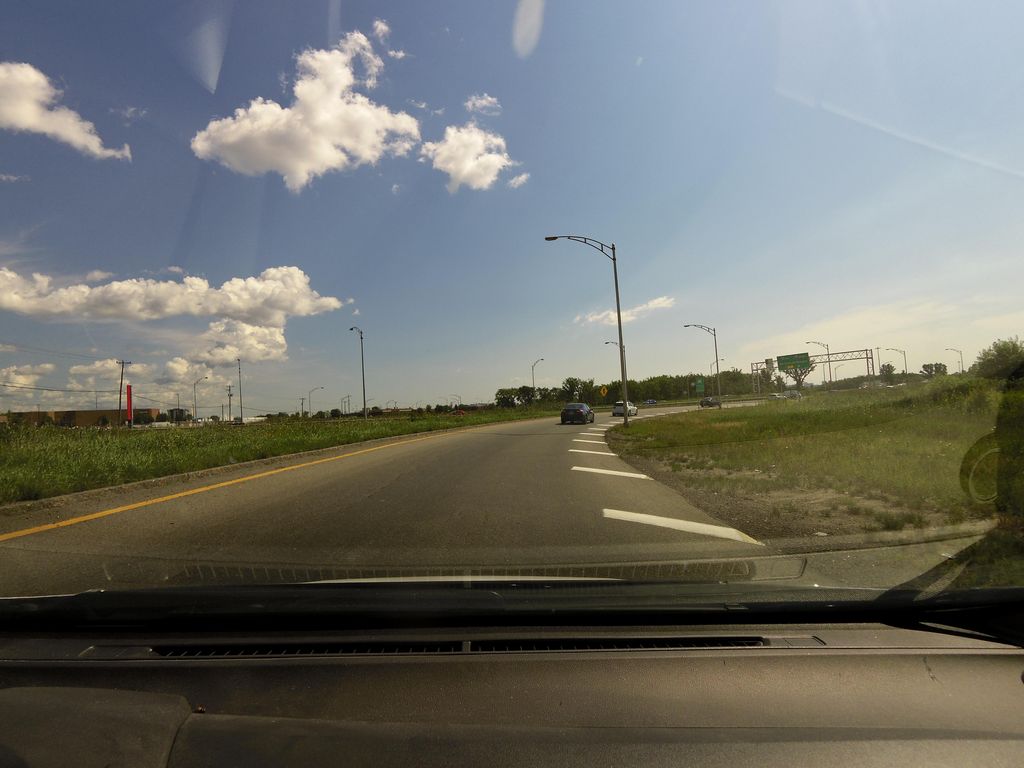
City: quebec_city